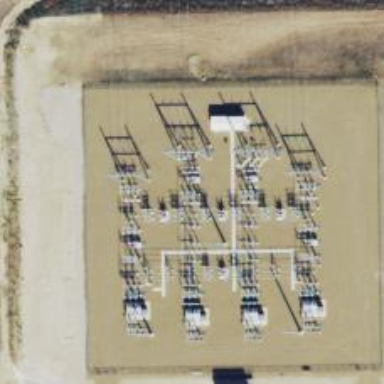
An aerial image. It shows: Switch for power supply.